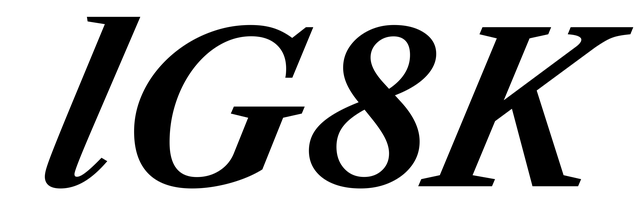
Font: LibreCaslonText-Italic_Bold_Italic